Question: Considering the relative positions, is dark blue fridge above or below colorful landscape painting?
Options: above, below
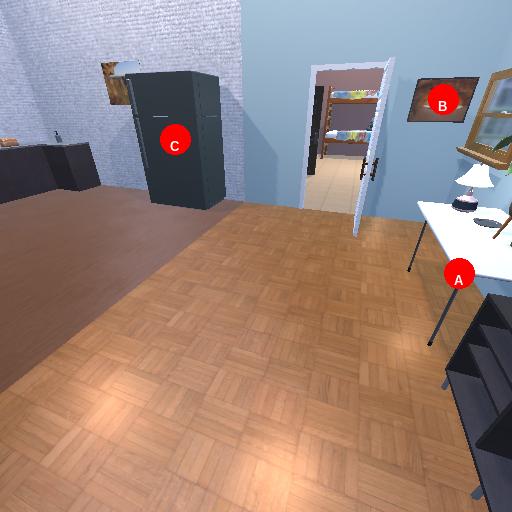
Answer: above